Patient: sex F, age 62
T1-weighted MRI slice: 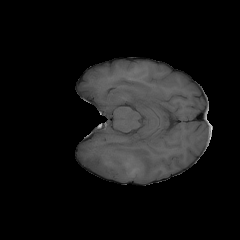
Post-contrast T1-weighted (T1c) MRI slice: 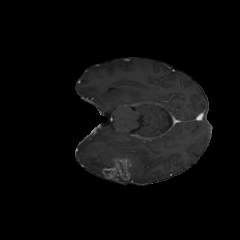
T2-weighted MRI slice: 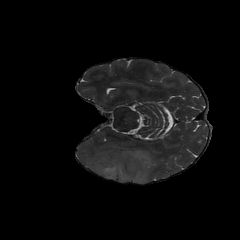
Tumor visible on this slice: yes
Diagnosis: Glioblastoma, IDH-wildtype
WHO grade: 4